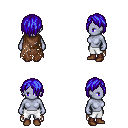
a pixel art fantasy rpg character, female body template, dark elf, purple skin, brown tattered cape, white pants, blue bangs hairstyle, brown shoes, four views (front, back, left, right), 2x2 character sprite sheet, small pixel art, hard edges, no anti-aliasing